Aerial crown-view tile of a tropical tree (Barro Colorado Island, Panama), acquired 20240813:
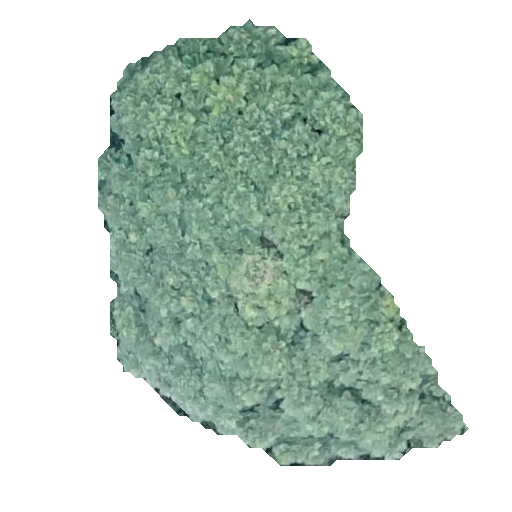
Species: Jacaranda copaia
GBIF accepted scientific name: Jacaranda copaia
Crown area: 159.867 m²